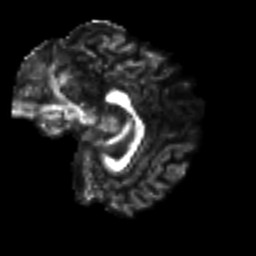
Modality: FA
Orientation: sagittal
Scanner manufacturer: siemens
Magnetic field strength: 3 T
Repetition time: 9.6 s
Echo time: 0.077 s